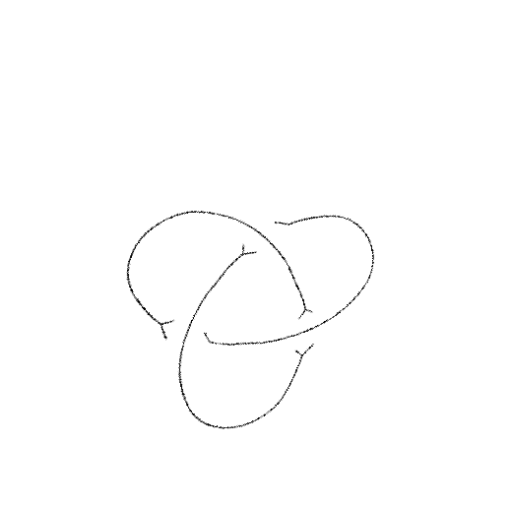
Crossing number: 3